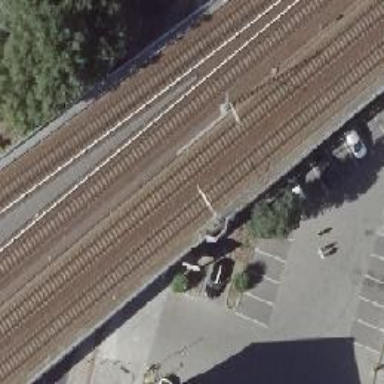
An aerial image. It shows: Bridge over electrified railway with contact lines.